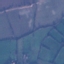
Land use / land cover class: Pasture